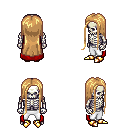
a pixel art fantasy rpg character, male body template, skeleton, red cape, white pants, light blonde extra-long hairstyle, gold boots, four views (front, back, left, right), 2x2 character sprite sheet, small pixel art, hard edges, no anti-aliasing